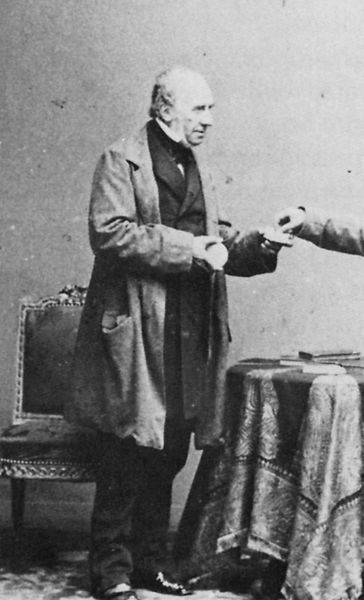
Titel: Senart
Künstler: Andrè Adolphe Eugené Disdéri
Institution: Privatsammlung
Schlagwörter: hand, körper, mann, weiß, ausschnitt, finger, grau, haar, kleid, nase, orange, profil, schwarz, stirn, stuhl, szene, tisch, blick, ball, rock, teppich, alt, anzug, bart, hose, jacke, wand, arm, barock, kleidung, kragen, samt, stehen, bildnis, hände, portrait, porträt, rückenlehne, tischdecke, tischtuch, boden, haare, mantel, sessel, stehend, stoff, decke, rechts, handel, frucht, apfel, lächeln, seitlich, lehne, geschäft, schuhe, chair, cushion, hands, hat, thron, white, black, carpet, collar, face, formal, gray, hair, nose, old, room, seat, table, wall, glatze, zahlen, verzierung, uhr, picture, floor, dreiviertelansicht, fliege, gehrock, hemdkragen, jackett, jacket, abbild, foto, fotografie, photographie, fussboden, verkauf, alter, buch, lehnstuhl, geld, geben, schwarz-weiß, kittel, kugel, kauf, tasche, arzt, ganzkörper, halbglatze, photo, verziert, profile, stirnglatze, halbprofil, zigarette, man, leder, ear, head, manteltasche, bettler, stand, suit, übergabe, gepolstert, polsterstuhl, lackschuhe, fotographie, gabe, spende, coat, elderly, mouth, buttons, monochrome, old man, books, cravat, koffer, studio, nehmen, beggar, arms, back, bald, balding, pants, pocket, pockets, shoes, handeln, eye, legs, cloth, book, schühe, figure, shoulders, money, tablecloth, phot, shirt, standing, poor, bow, weiße wand, schäbig, photograph, gewachst, visitenkarte, button, körnig, kleingeld, photoherr, overcoat, 19. jahrhundert, eppich, s, dritte hand, scwarz-weiss, tischkleid, object, darwin, whtie, gray hair, patterned, hairline, dude, giving, zahlt, schwarzwwewiß, barockstuhl, caucasian, alms, suitcase, portion, receding, saggy, ahnd, baggy, recieve, payment, sagging, shined, donation, garrber, sweetcase, glänzende scuhe, carplet, mantel glatze, high five, givign